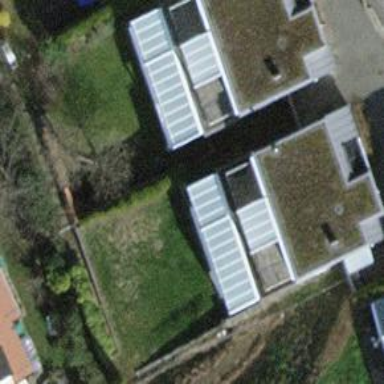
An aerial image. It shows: Detached building.